Question: I'm currently setting up JavaScript classes by extending a function prototype with my object of functions / variables like so....
'''
//class shorthand
var clss = function(args){
var c = function() {};
_.extend(c.prototype, args); //using underscore.js
return c;
};
//class definition
var ThisIsMyClass = clss({
varExample: 5,
test: function() {
console.log(this.varExample);
},
alter: function(){
this.varExample = 8;
}
});
//class initialisers
var hello = new ThisIsMyClass();
var hi = new ThisIsMyClass();
var ayup = new ThisIsMyClass();
'''
My question is that everything resides inside the 'ThisIsMyClass.prototype' and the functions can be called and the variables read, but when the values are changed, they then appear outside of the prototype for that object (and also remaining in the prototype with its original value)?
after running this code
'''
//class initialisers
hello.varExample = 6;
hi.alter();
//look at object structure
console.log(hello);
console.log(ayup);
console.log(hi);
//trace the values
hello.test();
ayup.test();
hi.test();
'''
The console looks like this

Is prototype just a reference to the structure, and then when any changes are made, it copies them to object itself?
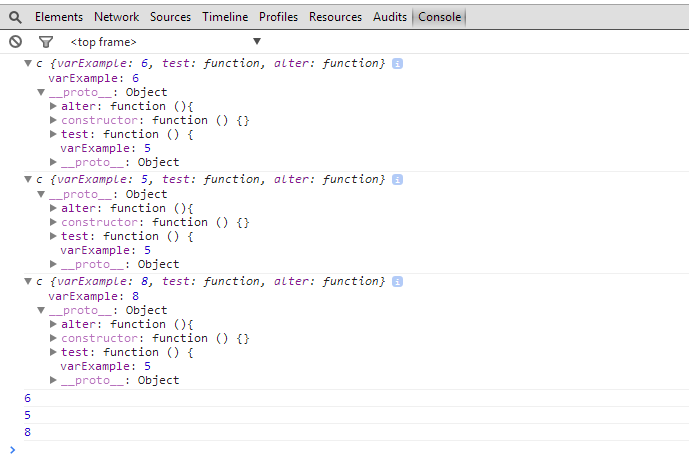
Answer: When you read a property on an object, the interpreter first looks on the actual object itself for that property. If it finds it there, it returns that value. If it does not find the property on the actual object, then it looks on the prototype. If it finds the property on the prototype, it returns that value.
When you set a property on an object, it always sets the property on the actual object (not on the prototype). So, once you've set the property on an object, any reading of that property will come from the one you set on the actual object, not the one on the prototype. Setting a property directly onto the object essentially "hides" or "overrides" the value set on the prototype. You can think of the prototype as the default value for the property, but as soon as you set one on the object itself, the prototype value is no longer used.
'''
function foo() {}
foo.prototype.greet = function() {
console.log("Hello");
}
var x = new foo();
x.greet(); // will log "Hello" - finds method on the prototype
// set new method - will set this property directly on the object itself
// overriding what was on the prototype
x.greet = function() {
console.log("Goodbye");
}
x.greet(); // will log "Goodbye" - finds method on the object
'''
Demo: <URL>
---
In the implementation of a javascript object, the object has both a set of properties on the object itself and a reference to its prototype. When looking up a property, it is looked for first on the object itself. If it is not found there, then the interpreter gets the reference to the prototype and looks for the property on the prototype object. The prototype object itself is just yet another object, so the interpreter looks for the property directly on the prototype object and, if found returns it. If not found, it checks to see if the prototype object itself has a prototype and so on (allowing for an inheritance chain).